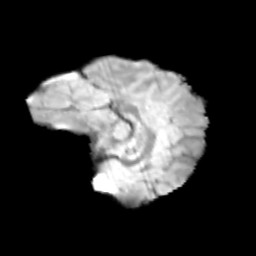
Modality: T2w
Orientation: sagittal
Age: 12
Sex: male
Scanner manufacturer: siemens
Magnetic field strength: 3 T
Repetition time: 3.8 s
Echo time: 0.07 s